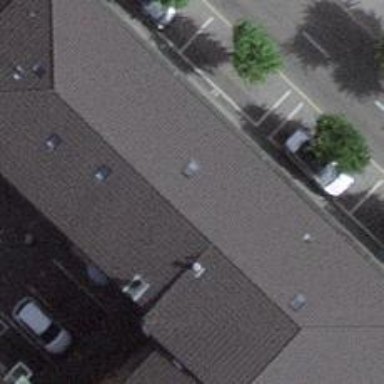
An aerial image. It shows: Restaurant.